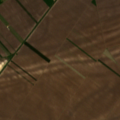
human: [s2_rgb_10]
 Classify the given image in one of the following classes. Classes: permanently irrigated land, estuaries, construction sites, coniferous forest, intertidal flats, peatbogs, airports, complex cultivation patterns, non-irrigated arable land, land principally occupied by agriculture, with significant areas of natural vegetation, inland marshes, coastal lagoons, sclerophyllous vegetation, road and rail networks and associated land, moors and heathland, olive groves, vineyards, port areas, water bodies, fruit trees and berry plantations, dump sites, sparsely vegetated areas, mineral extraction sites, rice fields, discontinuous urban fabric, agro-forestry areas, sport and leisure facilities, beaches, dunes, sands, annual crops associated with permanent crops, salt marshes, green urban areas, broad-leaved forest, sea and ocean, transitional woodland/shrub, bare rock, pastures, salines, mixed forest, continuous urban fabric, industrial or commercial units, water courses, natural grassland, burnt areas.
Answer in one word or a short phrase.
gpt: non-irrigated arable land